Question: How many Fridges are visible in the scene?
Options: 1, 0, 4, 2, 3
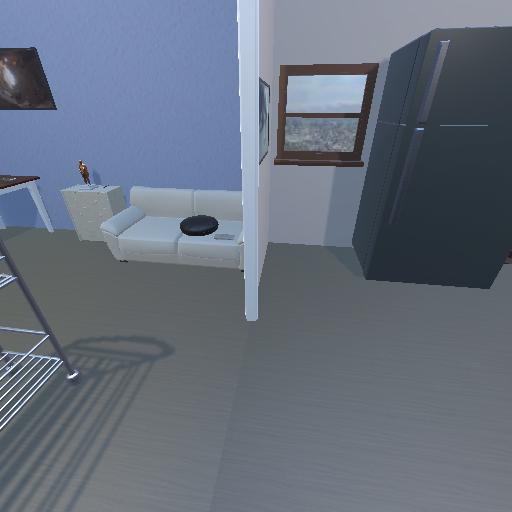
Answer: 1